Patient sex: F
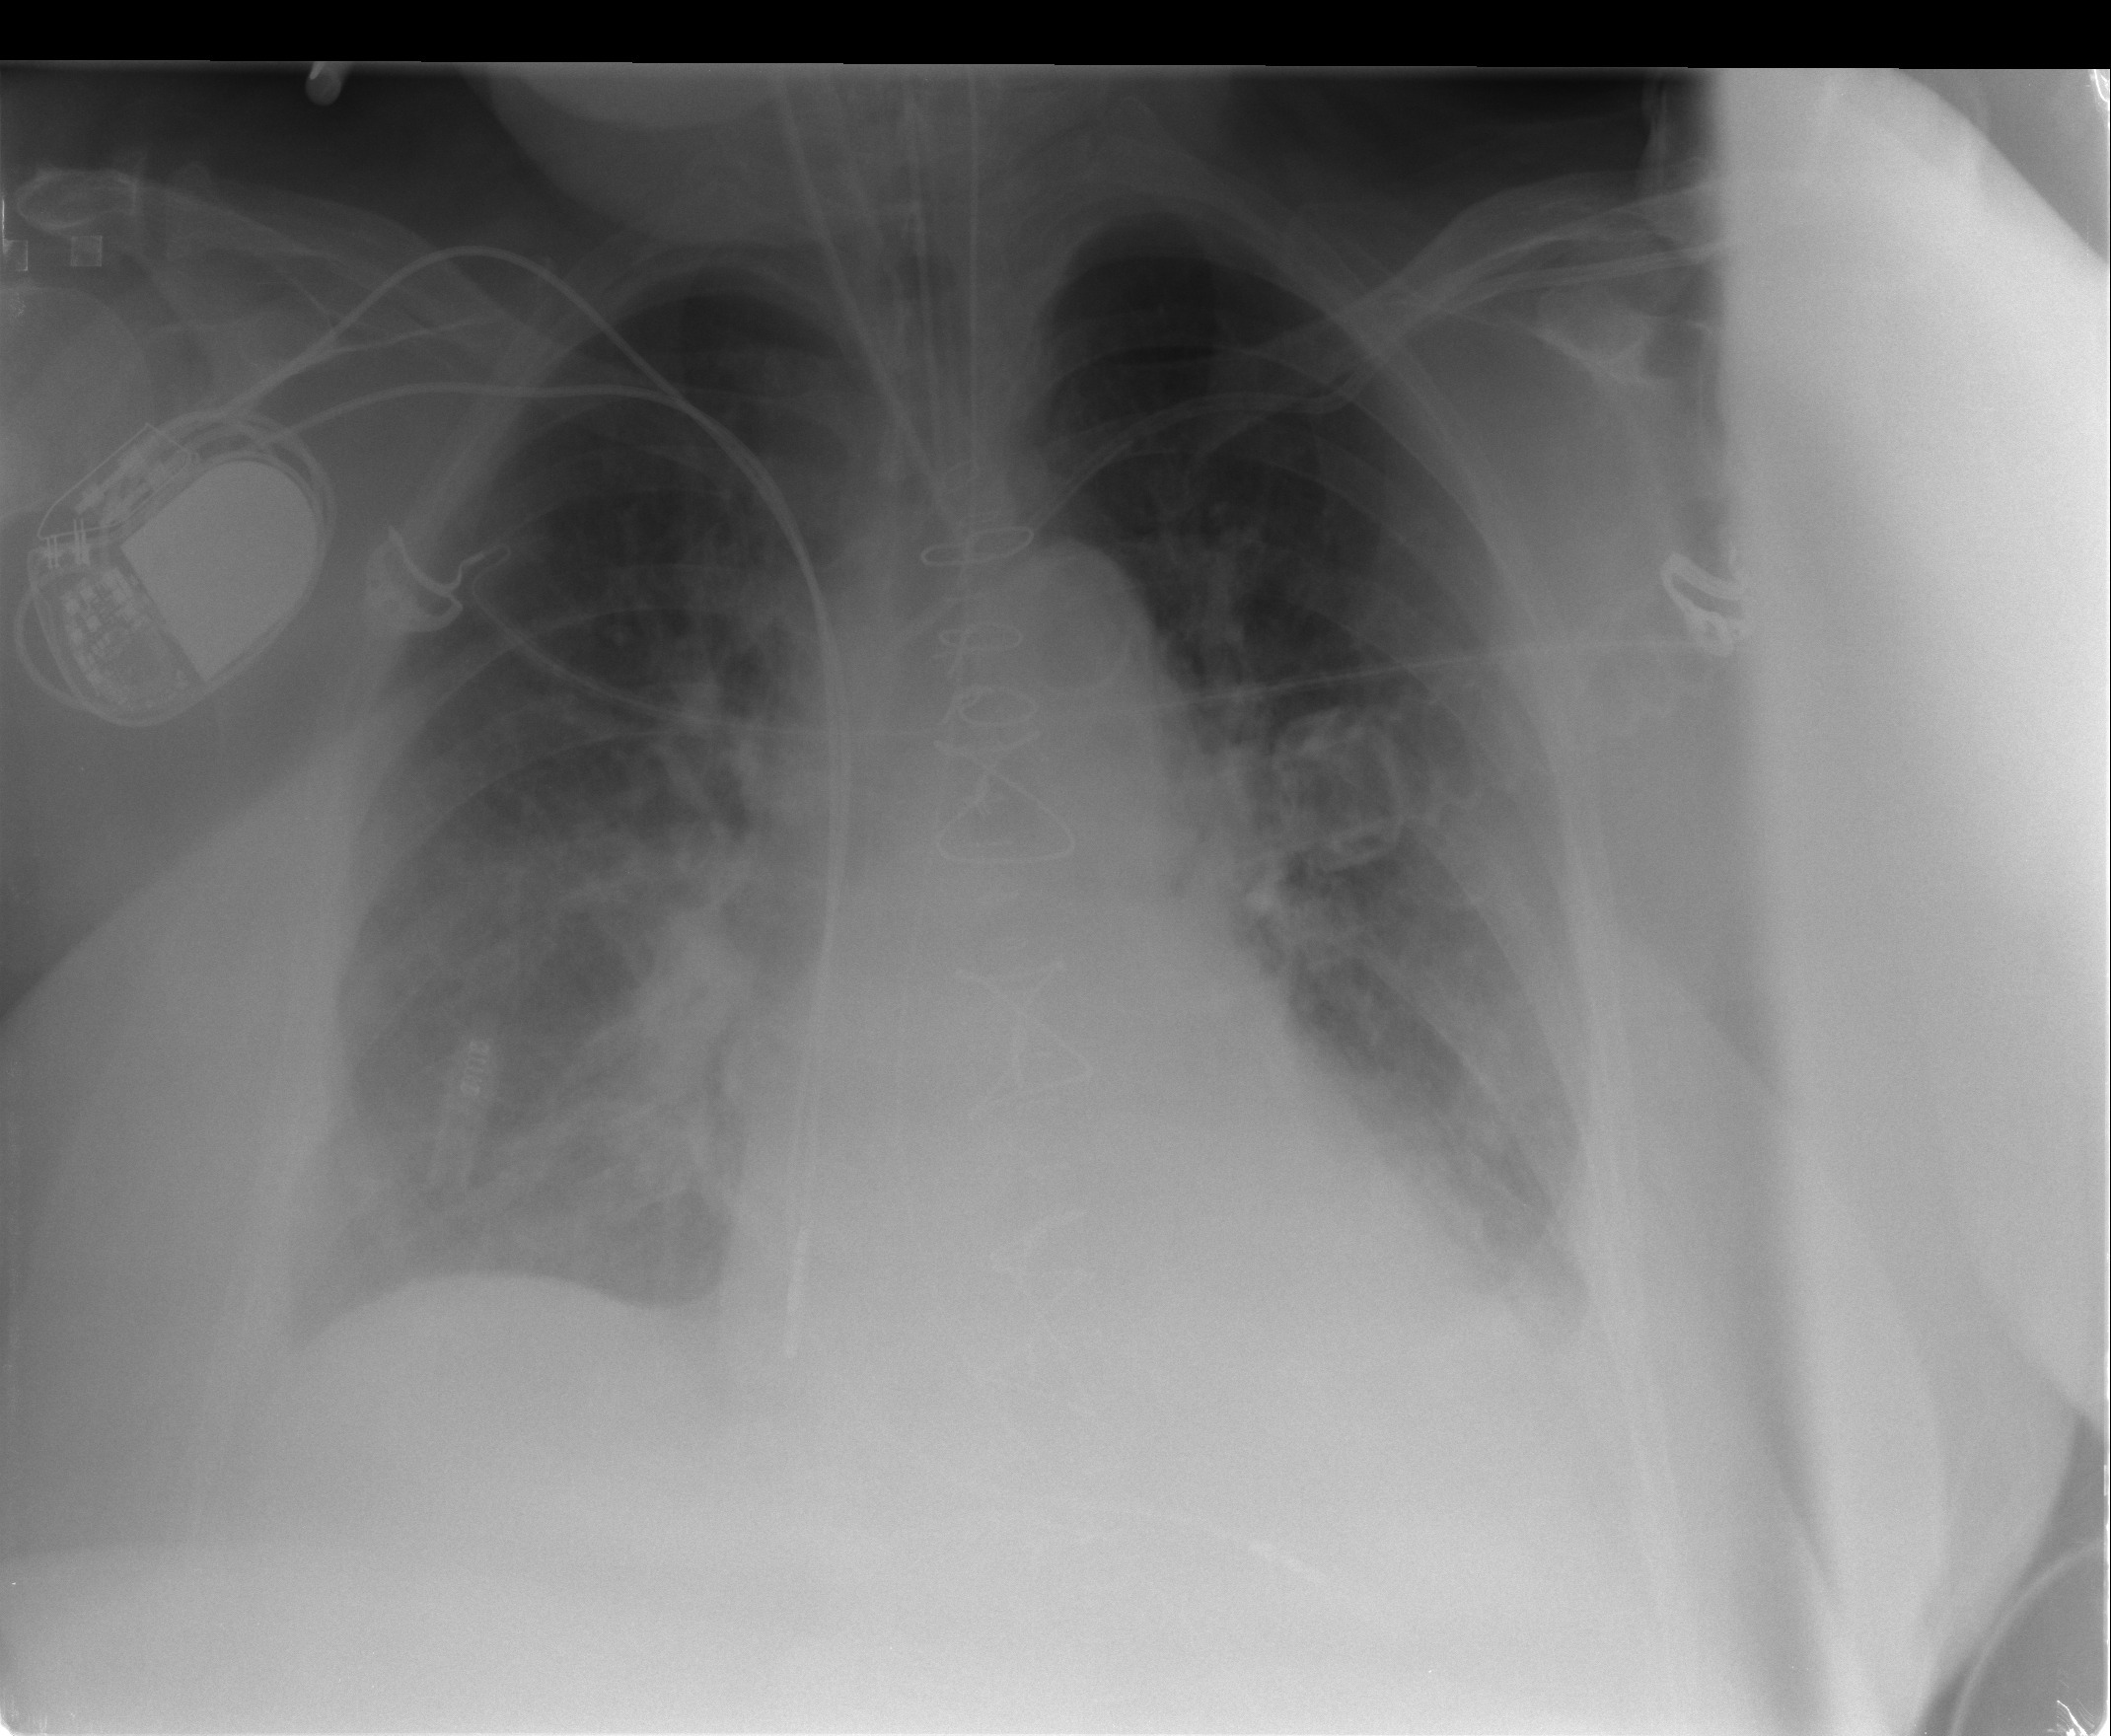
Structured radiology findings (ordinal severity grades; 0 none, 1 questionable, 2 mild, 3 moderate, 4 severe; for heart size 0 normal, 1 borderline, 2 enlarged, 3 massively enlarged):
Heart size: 2
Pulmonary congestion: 3
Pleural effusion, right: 1
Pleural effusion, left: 2
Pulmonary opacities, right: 2
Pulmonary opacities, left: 1
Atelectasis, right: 3
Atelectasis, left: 2